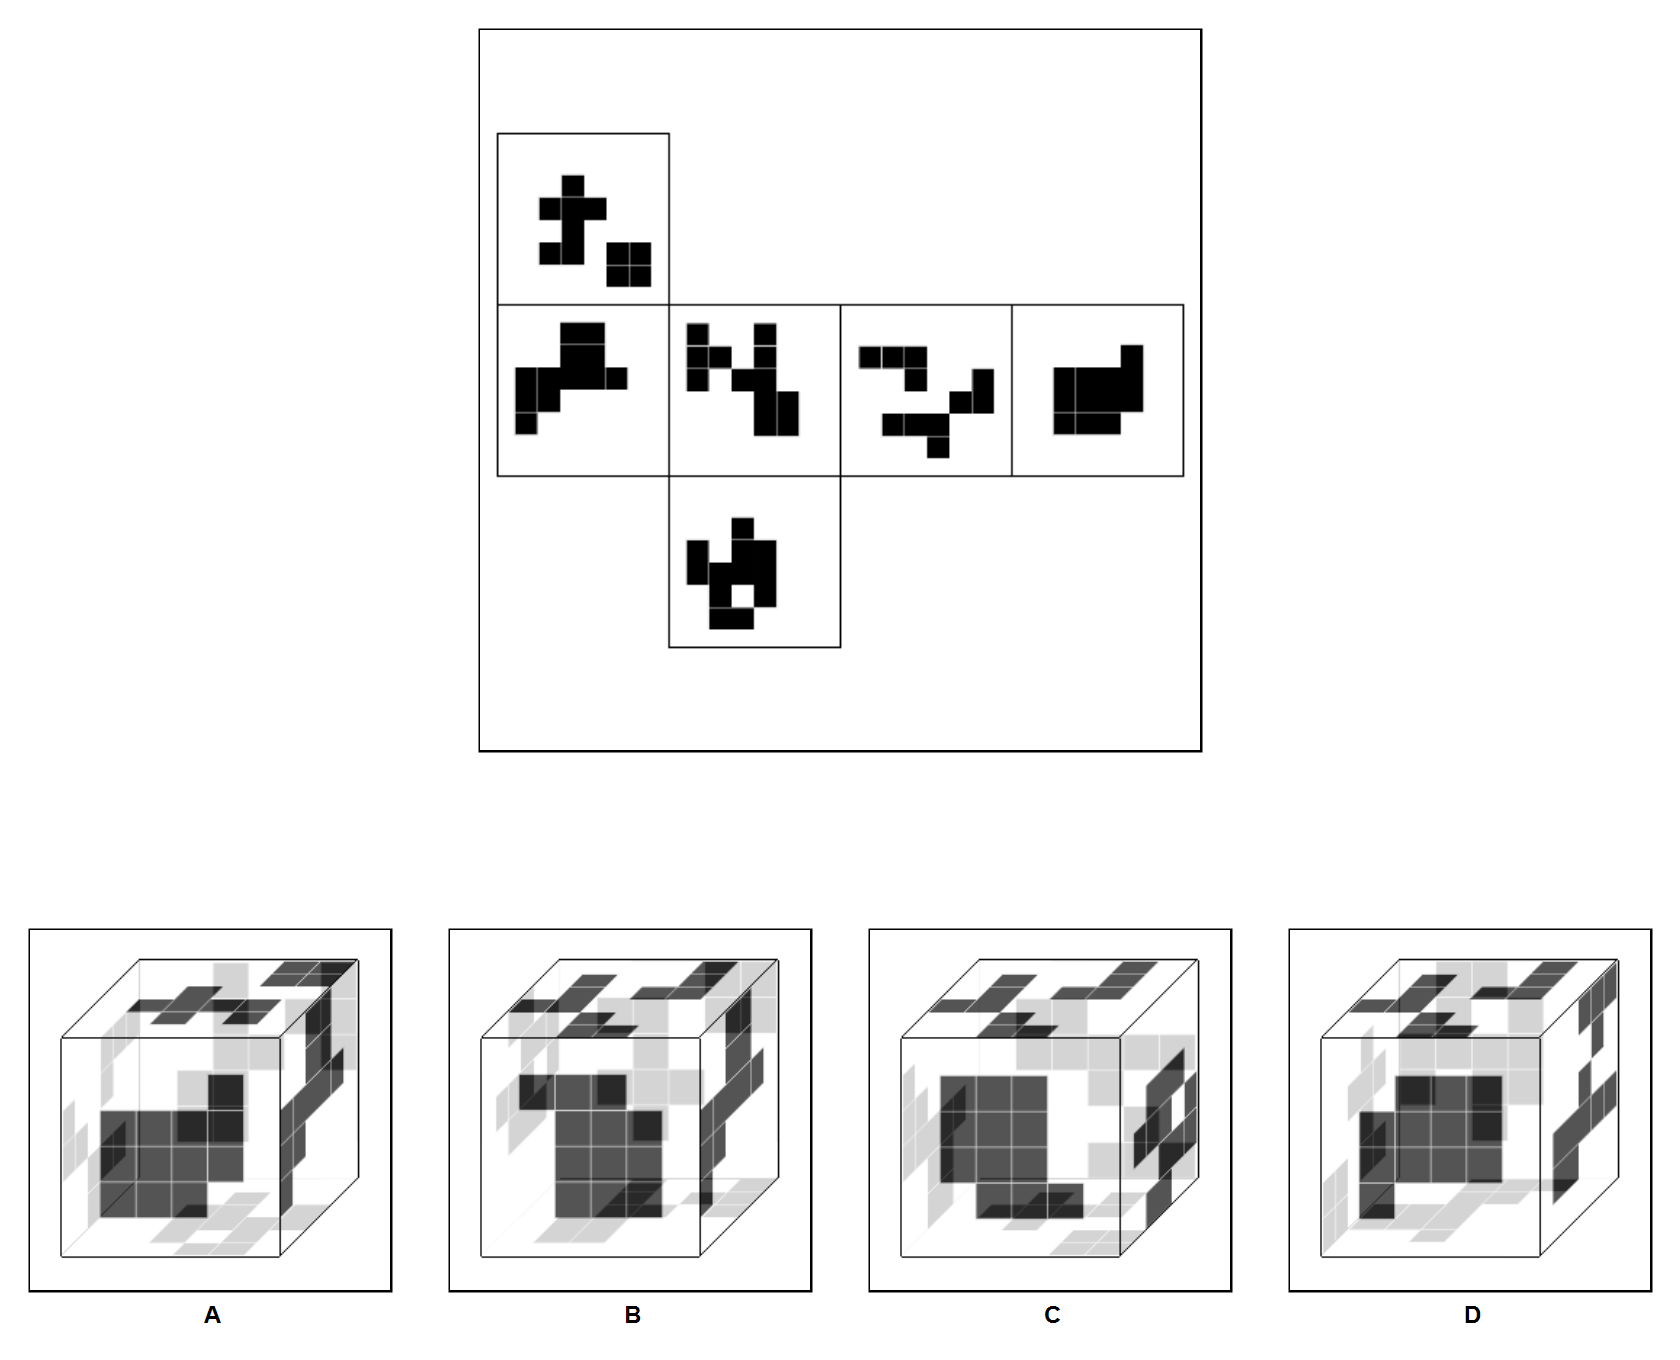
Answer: A